Question: I am trying to write to my firebase database without quotation marks in the values. Below is my code when writing to the database. What do i need to add to remove quotation marks.
The image shows what I am currently getting in my database:

'''
public void onClick(View v) {
TravelDetails travelDetails = new TravelDetails();
GetDataFromText();
travelDetails.setDropoffspot(kutadropoff);
String numberpas=number_of_passengers;
passengerholder=numberpas;
String points=t_price;
Kutapointholde=points;
travelDetails.setPickupspot(kutapickup);
travelDetails.setPassengernum(passengerholder);
travelDetails.setPickuptime(kutatime);
travelDetails.setKUtaPoints(Kutapointholde);
FirebaseUser user = mAuth.getCurrentUser();
String userID = user.getUid();
myRef.child(userID).push().setValue(travelDetails);
Button order_cab=(Button)v;
order_cab.setVisibility(View.GONE);
Toast.makeText(getApplicationContext(), " KUTA Ordered. Please wait not less than 15minutes for your taxi to arrive", Toast.LENGTH_SHORT).show();
}
});
}
public void GetDataFromText() {
kutadropoff = from_edit_txt.getText().toString();
kutapickup = to_edit_txt.getText().toString().trim();
kutatime=time.getText().toString().trim();
}[enter image description here][1]
'''
I want there to be no qoutation marks on the values in my database especially figures
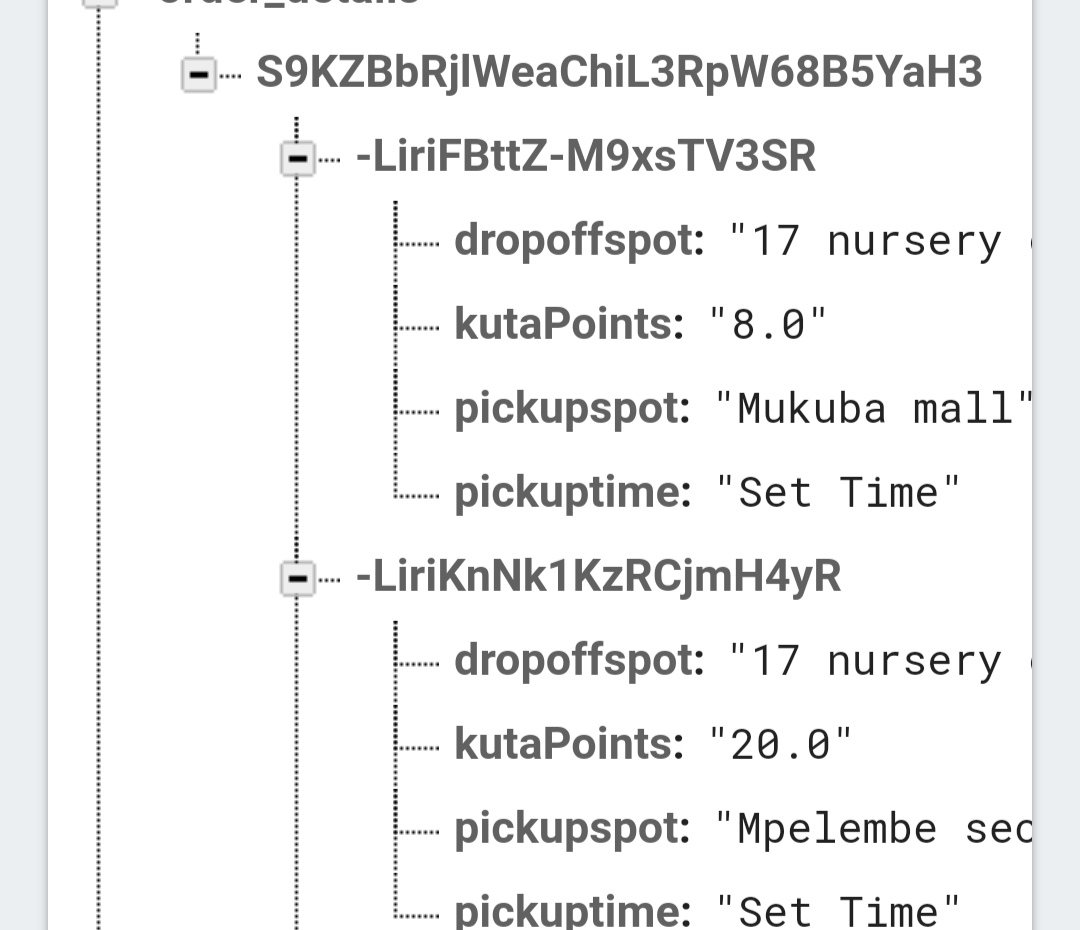
Answer: It seems like your 'TravelDetails' class defines 'kutaPoints' as a 'String', which is then what Firebase writes into the database. If you want to write a number, make sure that 'TravelDetails.kutaPoints' is a number:
'''
public class TravelDetails {
private double kutaPoints;
...
public double getKutaPoints() { return this.kutaPoints; }
public void setKutaPoints(double point) { this.kutaPoints = points; }
...
}
'''
And then set its value with:
'''
travelDetails.setKutaPoints(Double.valueOf(Kutapointholde));
'''